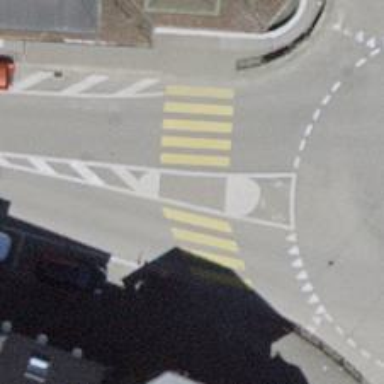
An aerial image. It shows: Zebra crossing with road island.